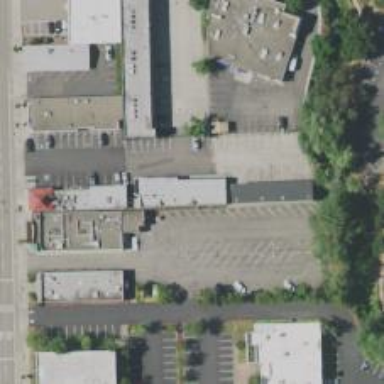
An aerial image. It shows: Supermarket.